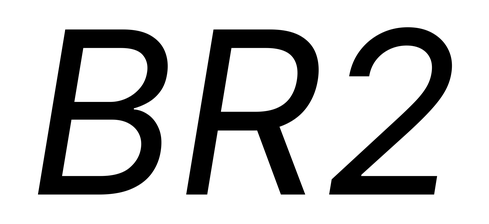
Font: Inter-Italic_Italic